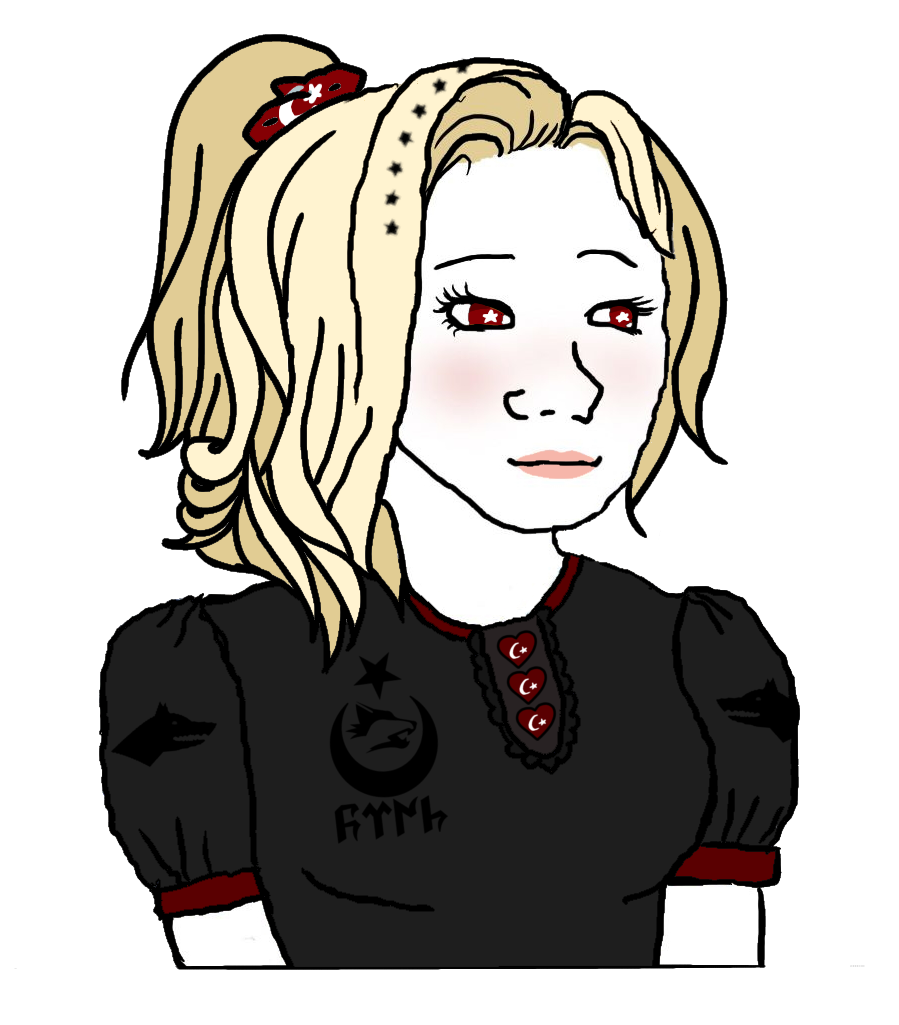
Label: 5_Trad_Wife